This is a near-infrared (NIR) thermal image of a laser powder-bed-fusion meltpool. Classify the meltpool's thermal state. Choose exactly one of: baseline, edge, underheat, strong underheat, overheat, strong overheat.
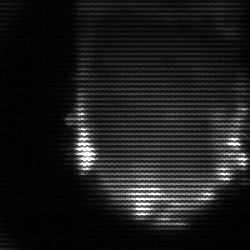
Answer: baseline